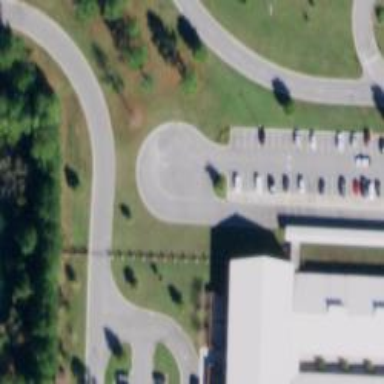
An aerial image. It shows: Parking space.